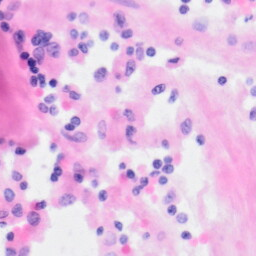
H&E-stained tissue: Kidney